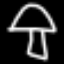
Label: mushroom